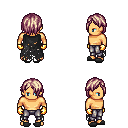
a pixel art fantasy rpg character, male body template, human, tanned skin, black tattered cape, metal pants, white blonde bangs hairstyle, gold gloves, gray slippers, four views (front, back, left, right), 2x2 character sprite sheet, small pixel art, hard edges, no anti-aliasing